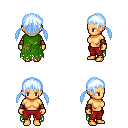
a pixel art fantasy rpg character, female body template, human, tanned skin, green tattered cape, red pants, white cyan twin-tailed hairstyle, cloth bracers, four views (front, back, left, right), 2x2 character sprite sheet, small pixel art, hard edges, no anti-aliasing